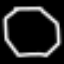
Label: octagon